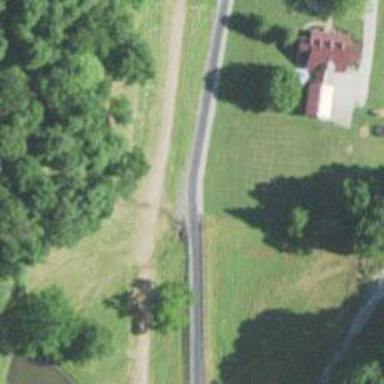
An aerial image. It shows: Driveway.